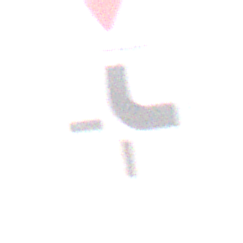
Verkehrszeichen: VerlaufVorfahrtsstrasse4
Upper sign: VorfahrtGewaehren
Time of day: MorningAfternoon
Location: Roofed (Urban)
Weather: PartlyCloudy
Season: NotSpecified
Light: Natural